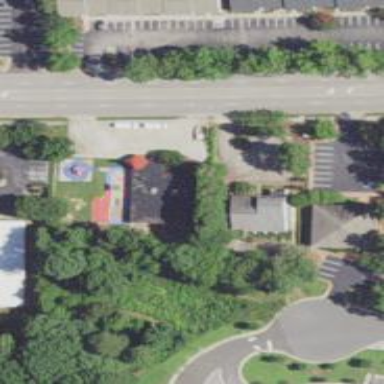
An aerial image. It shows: Kindergarten.